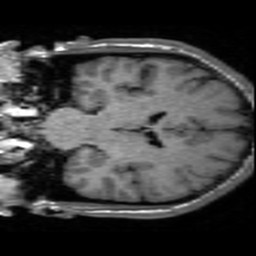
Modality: inplaneT1
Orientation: coronal
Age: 20
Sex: male
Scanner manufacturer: ge
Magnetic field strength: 3 T
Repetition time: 2.499 s
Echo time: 0.02513 s